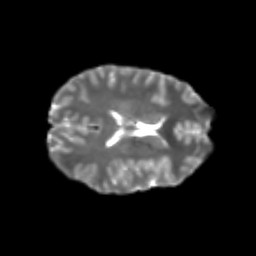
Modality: T2w
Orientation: axial
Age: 20
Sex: female
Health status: healthy
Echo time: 0.074 s